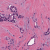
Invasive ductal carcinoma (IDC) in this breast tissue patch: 1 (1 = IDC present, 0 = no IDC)